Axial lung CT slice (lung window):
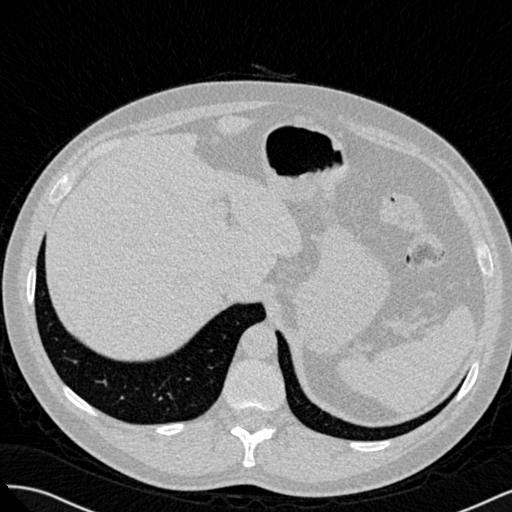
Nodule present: no